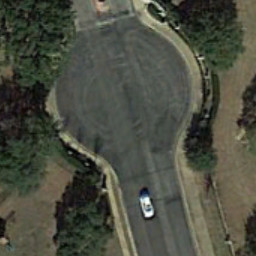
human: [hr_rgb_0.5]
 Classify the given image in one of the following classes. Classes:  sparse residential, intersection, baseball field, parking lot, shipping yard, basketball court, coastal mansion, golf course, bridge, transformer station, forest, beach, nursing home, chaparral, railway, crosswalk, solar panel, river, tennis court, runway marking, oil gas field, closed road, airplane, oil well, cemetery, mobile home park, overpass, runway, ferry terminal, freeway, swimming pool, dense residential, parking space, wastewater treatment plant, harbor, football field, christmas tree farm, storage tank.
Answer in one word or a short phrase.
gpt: closed road